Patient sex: M
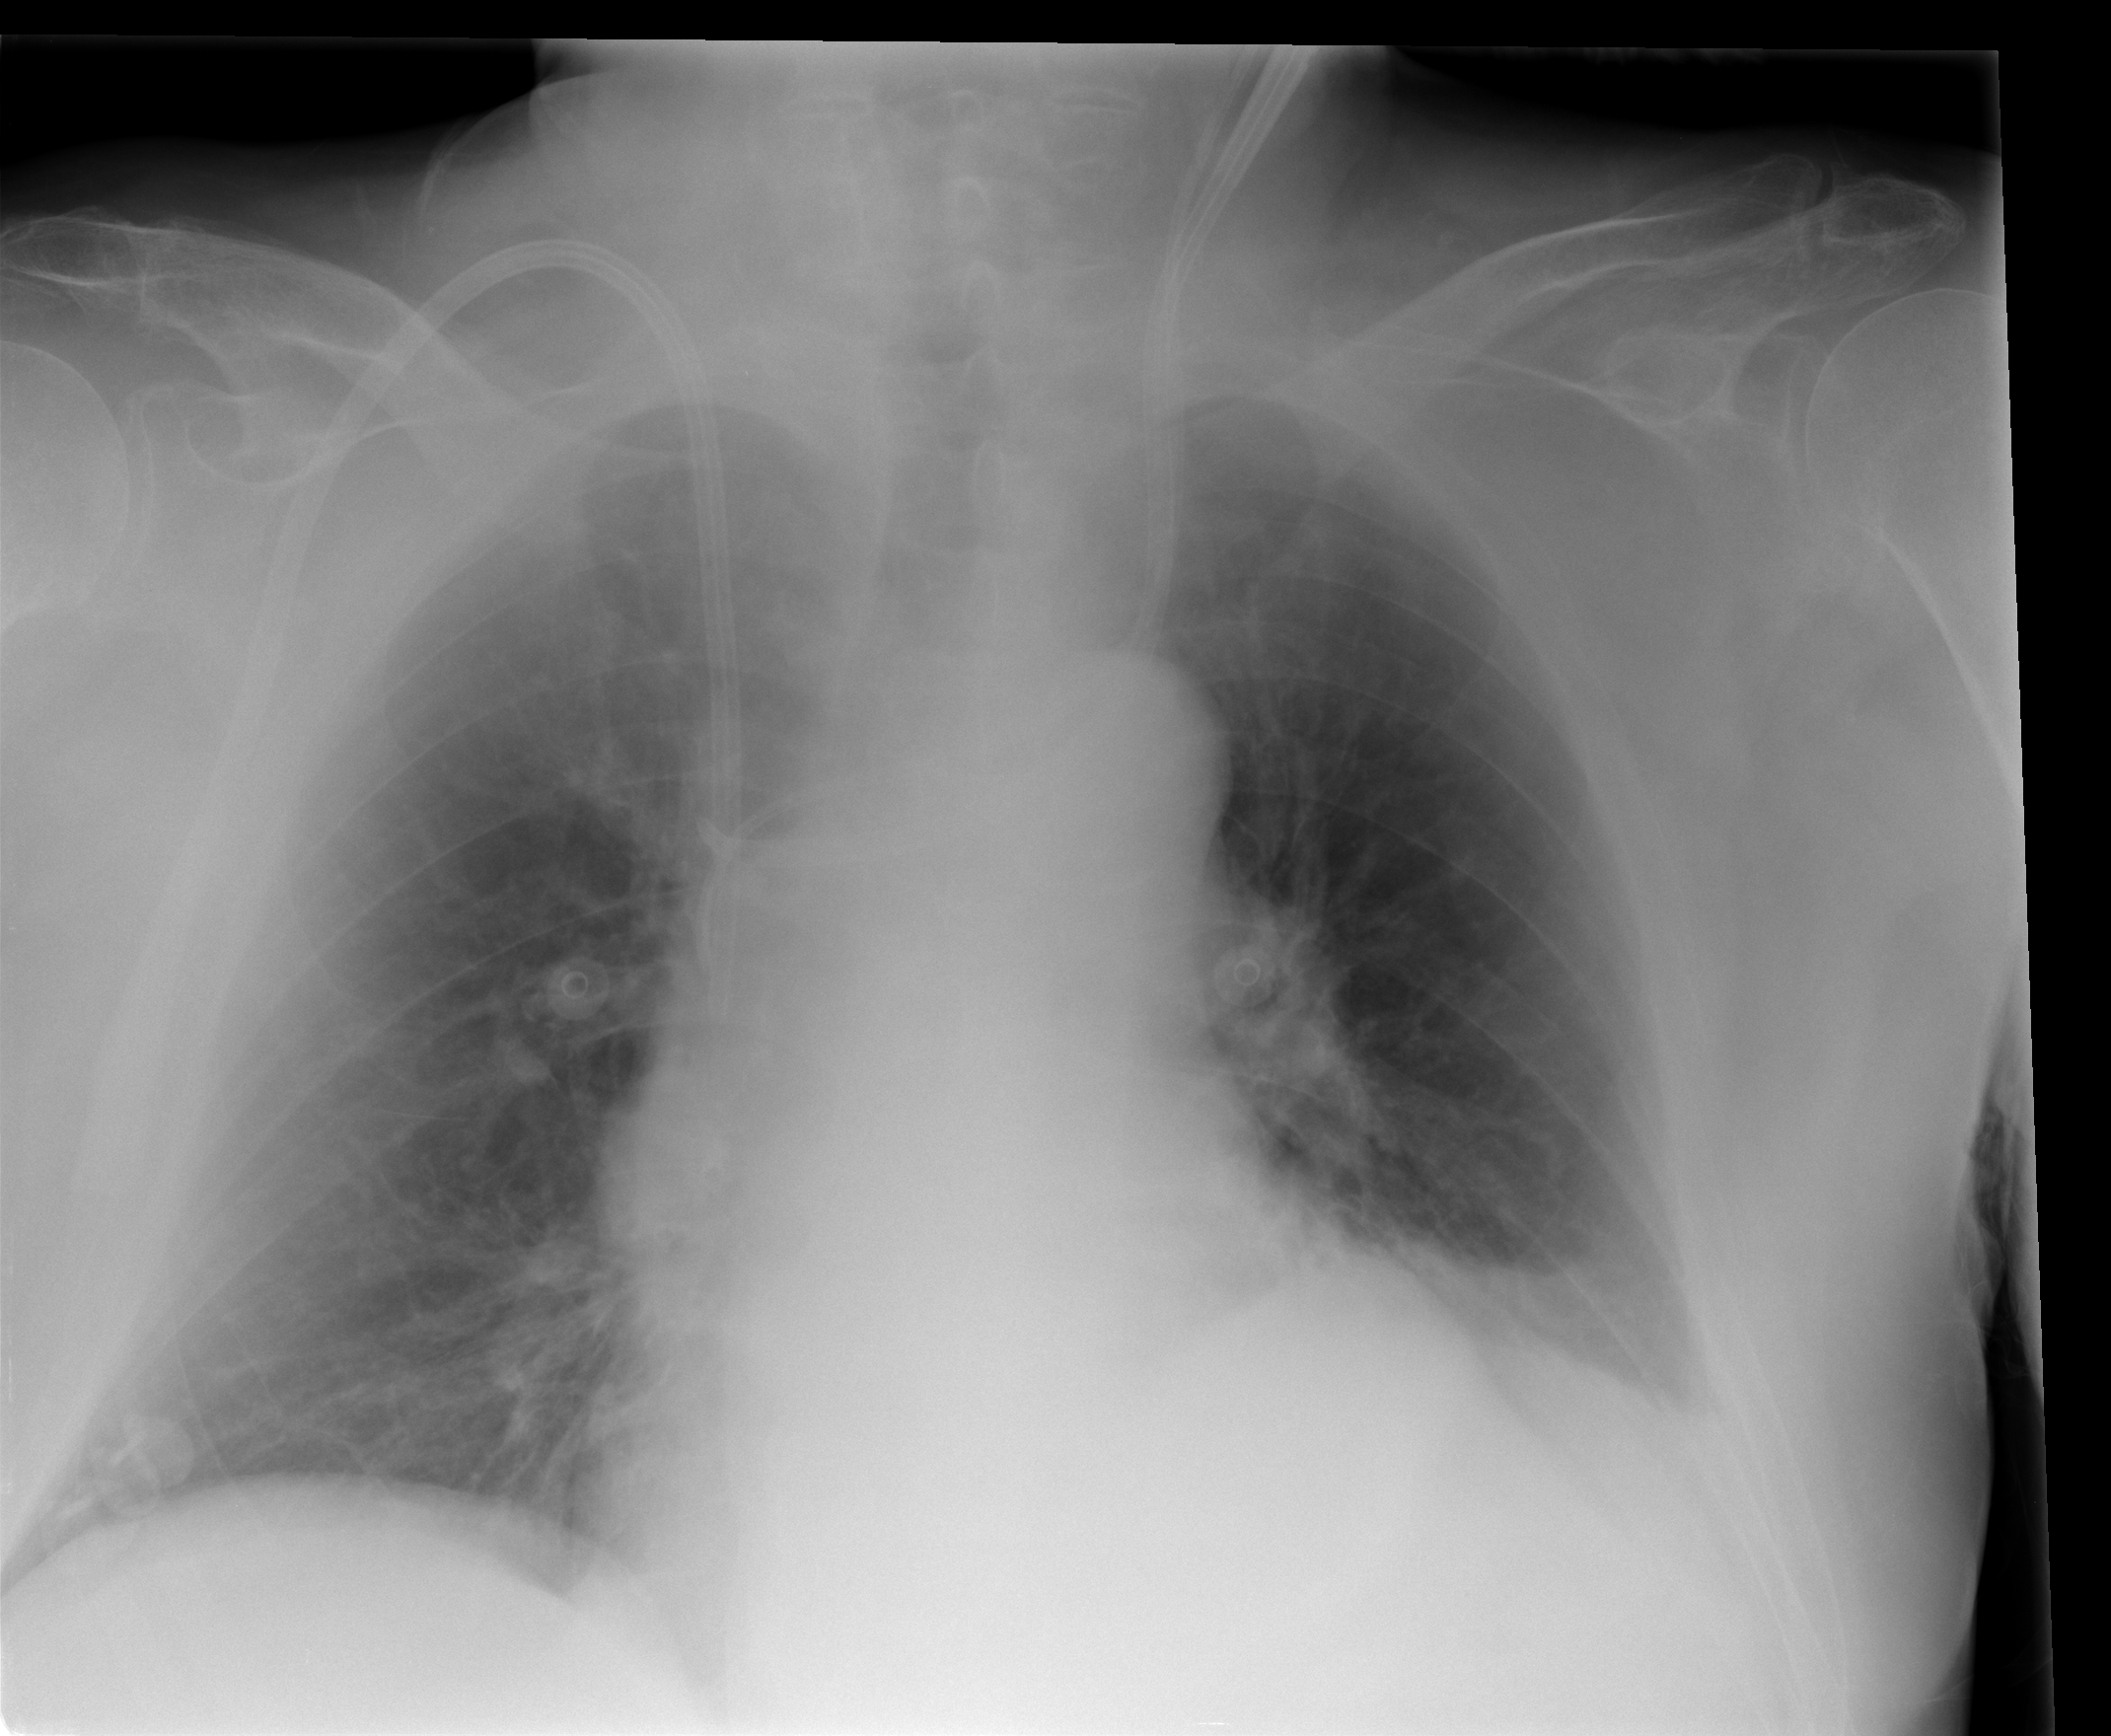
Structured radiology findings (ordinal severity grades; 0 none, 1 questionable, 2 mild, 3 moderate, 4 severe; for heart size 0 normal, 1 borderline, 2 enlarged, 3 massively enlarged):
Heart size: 0
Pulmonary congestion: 0
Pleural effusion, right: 0
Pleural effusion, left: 2
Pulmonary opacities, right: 0
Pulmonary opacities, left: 0
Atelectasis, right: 0
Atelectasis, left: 2